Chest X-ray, PA view. Patient: 30 years old, sex F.
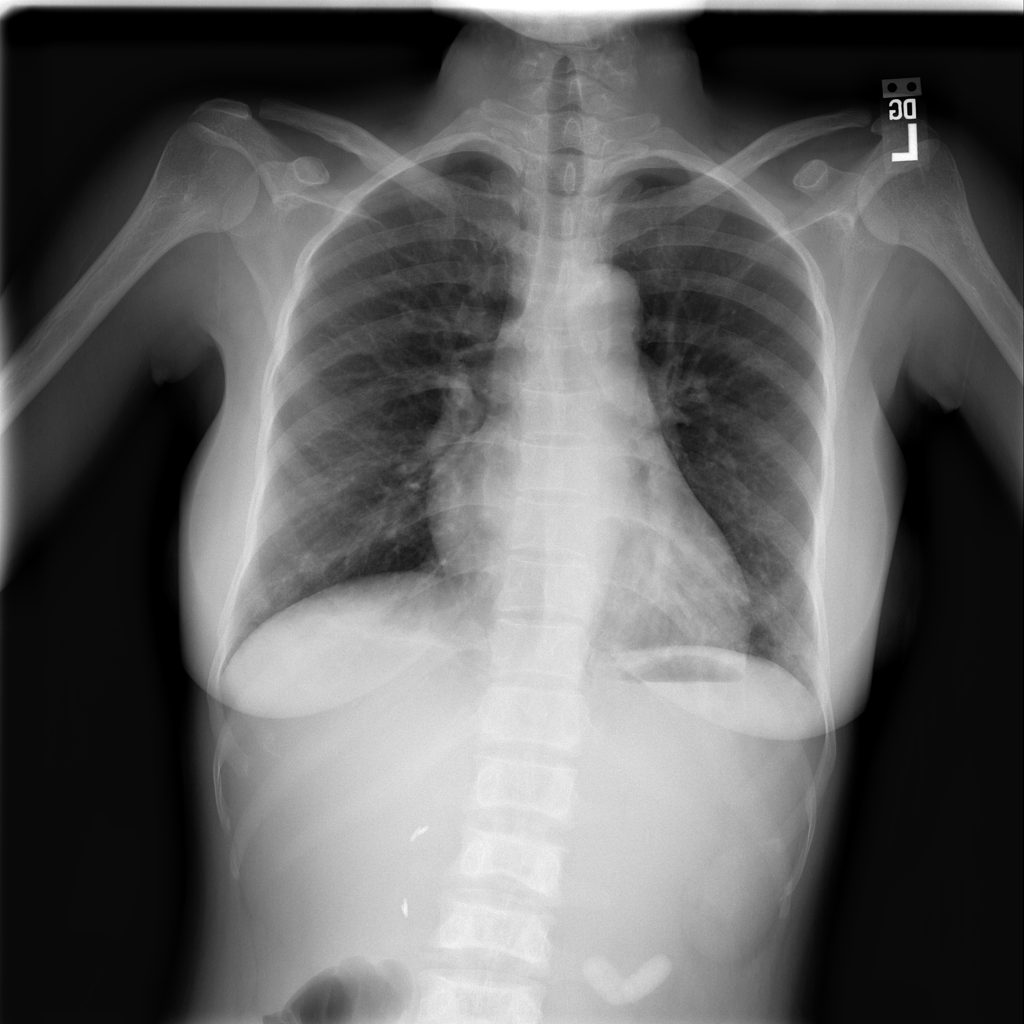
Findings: No Finding